Aerial crown-view tile of a tropical tree (Barro Colorado Island, Panama), acquired 20240611:
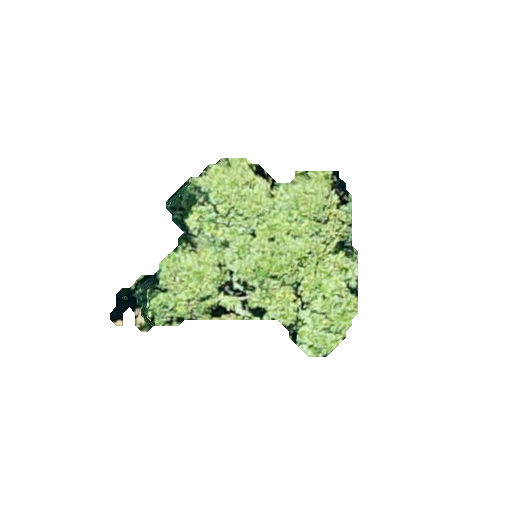
Species: Alseis blackiana
GBIF accepted scientific name: Alseis blackiana
Crown area: 48.252 m²